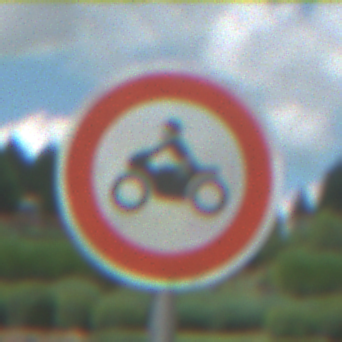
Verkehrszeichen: VerbotKraftraeder
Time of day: Midday
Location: Outdoor (Nature)
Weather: PartlyCloudy
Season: NotSpecified
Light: Natural